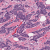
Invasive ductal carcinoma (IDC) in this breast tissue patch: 1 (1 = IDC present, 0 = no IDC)